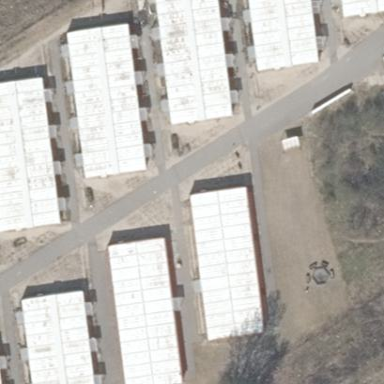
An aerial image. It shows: Shelter surrounded by fence.